Question: I am coding for a Mac app that sends and receives messages to a Personel Video Recorder using with the IOKit. I need to send messages to change its status and it needs to give me info about the video like resolution or if its recording. I realize that I have to find the right messages to send it, so first I thought I could receive some messages from it first. I have already found the interface for the device. How would I be able to dump the received messages?
Here is a log from USB Probe:
'''
Composite device: "PVR"
Port Information: 0x001d
Captive
Internal Device
Connected
Enabled
Number Of Endpoints (includes EP0):
Total Endpoints for Configuration 1 (current): 7
Device Descriptor
Descriptor Version Number: 0x0200
Device Class: 0 (Composite)
Device Subclass: 0
Device Protocol: 0
Device MaxPacketSize: 64
Device VendorID/ProductID: 0x2040/0xE502 (Hauppauge Computer Works, Inc.)
Device Version Number: 0x0800
Number of Configurations: 1
Manufacturer String: 1 "Hauppauge"
Product String: 2 "WinTV"
Serial Number String: 3 "E502-00-00AA3DEE"
Configuration Descriptor (current config)
Length (and contents): 60
Raw Descriptor (hex) 0000: 09 02 3C 00 01 01 00 C0 00 09 04 00 00 06 FF FF
Raw Descriptor (hex) 0010: FF 00 07 05 81 02 00 02 00 07 05 84 02 00 02 00
Raw Descriptor (hex) 0020: 07 05 88 02 00 02 00 07 05 01 02 00 02 00 07 05
Raw Descriptor (hex) 0030: 02 02 00 02 00 07 05 86 02 00 02 00
Number of Interfaces: 1
Configuration Value: 1
Attributes: 0xC0 (self-powered)
MaxPower: 0 mA
Interface #0 - Vendor-specific
Alternate Setting 0
Number of Endpoints 6
Interface Class: 255 (Vendor-specific)
Interface Subclass; 255 (Vendor-specific)
Interface Protocol: 255
Endpoint 0x81 - Bulk Input
Address: 0x81 (IN)
Attributes: 0x02 (Bulk)
Max Packet Size: 512
Polling Interval: 0 ( Endpoint never NAKs)
Endpoint 0x84 - Bulk Input
Address: 0x84 (IN)
Attributes: 0x02 (Bulk)
Max Packet Size: 512
Polling Interval: 0 ( Endpoint never NAKs)
Endpoint 0x88 - Bulk Input
Address: 0x88 (IN)
Attributes: 0x02 (Bulk)
Max Packet Size: 512
Polling Interval: 0 ( Endpoint never NAKs)
Endpoint 0x01 - Bulk Output
Address: 0x01 (OUT)
Attributes: 0x02 (Bulk)
Max Packet Size: 512
Polling Interval: 0 ( Endpoint never NAKs)
Endpoint 0x02 - Bulk Output
Address: 0x02 (OUT)
Attributes: 0x02 (Bulk)
Max Packet Size: 512
Polling Interval: 0 ( Endpoint never NAKs)
Endpoint 0x86 - Bulk Input
Address: 0x86 (IN)
Attributes: 0x02 (Bulk)
Max Packet Size: 512
Polling Interval: 0 ( Endpoint never NAKs)
Device Qualifier Descriptor
Descriptor Version Number: 0x0200
Device Class 0 (Composite)
Device Subclass 0
Device Protocol 0
Device MaxPacketSize: 64
Number of Configurations: 1
bReserved: 0
Other Speed Configuration Descriptor
Length (and contents): 60
Raw Descriptor (hex) 0000: 09 07 3C 00 01 01 00 C0 00 09 04 00 00 06 FF FF
Raw Descriptor (hex) 0010: FF 00 07 05 81 02 40 00 00 07 05 84 02 40 00 00
Raw Descriptor (hex) 0020: 07 05 88 02 40 00 00 07 05 01 02 40 00 00 07 05
Raw Descriptor (hex) 0030: 02 02 40 00 00 07 05 86 02 40 00 00
Number of Interfaces: 1
Configuration Value: 1
Attributes: 0xC0 (self-powered)
MaxPower: 0 mA
Interface #0 - Vendor-specific
Alternate Setting 0
Number of Endpoints 6
Interface Class: 255 (Vendor-specific)
Interface Subclass; 255 (Vendor-specific)
Interface Protocol: 255
Endpoint 0x81 - Bulk Input
Address: 0x81 (IN)
Attributes: 0x02 (Bulk)
Max Packet Size: 64
Polling Interval: 0 ms
Endpoint 0x84 - Bulk Input
Address: 0x84 (IN)
Attributes: 0x02 (Bulk)
Max Packet Size: 64
Polling Interval: 0 ms
Endpoint 0x88 - Bulk Input
Address: 0x88 (IN)
Attributes: 0x02 (Bulk)
Max Packet Size: 64
Polling Interval: 0 ms
Endpoint 0x01 - Bulk Output
Address: 0x01 (OUT)
Attributes: 0x02 (Bulk)
Max Packet Size: 64
Polling Interval: 0 ms
Endpoint 0x02 - Bulk Output
Address: 0x02 (OUT)
Attributes: 0x02 (Bulk)
Max Packet Size: 64
Polling Interval: 0 ms
Endpoint 0x86 - Bulk Input
Address: 0x86 (IN)
Attributes: 0x02 (Bulk)
Max Packet Size: 64
Polling Interval: 0 ms
'''

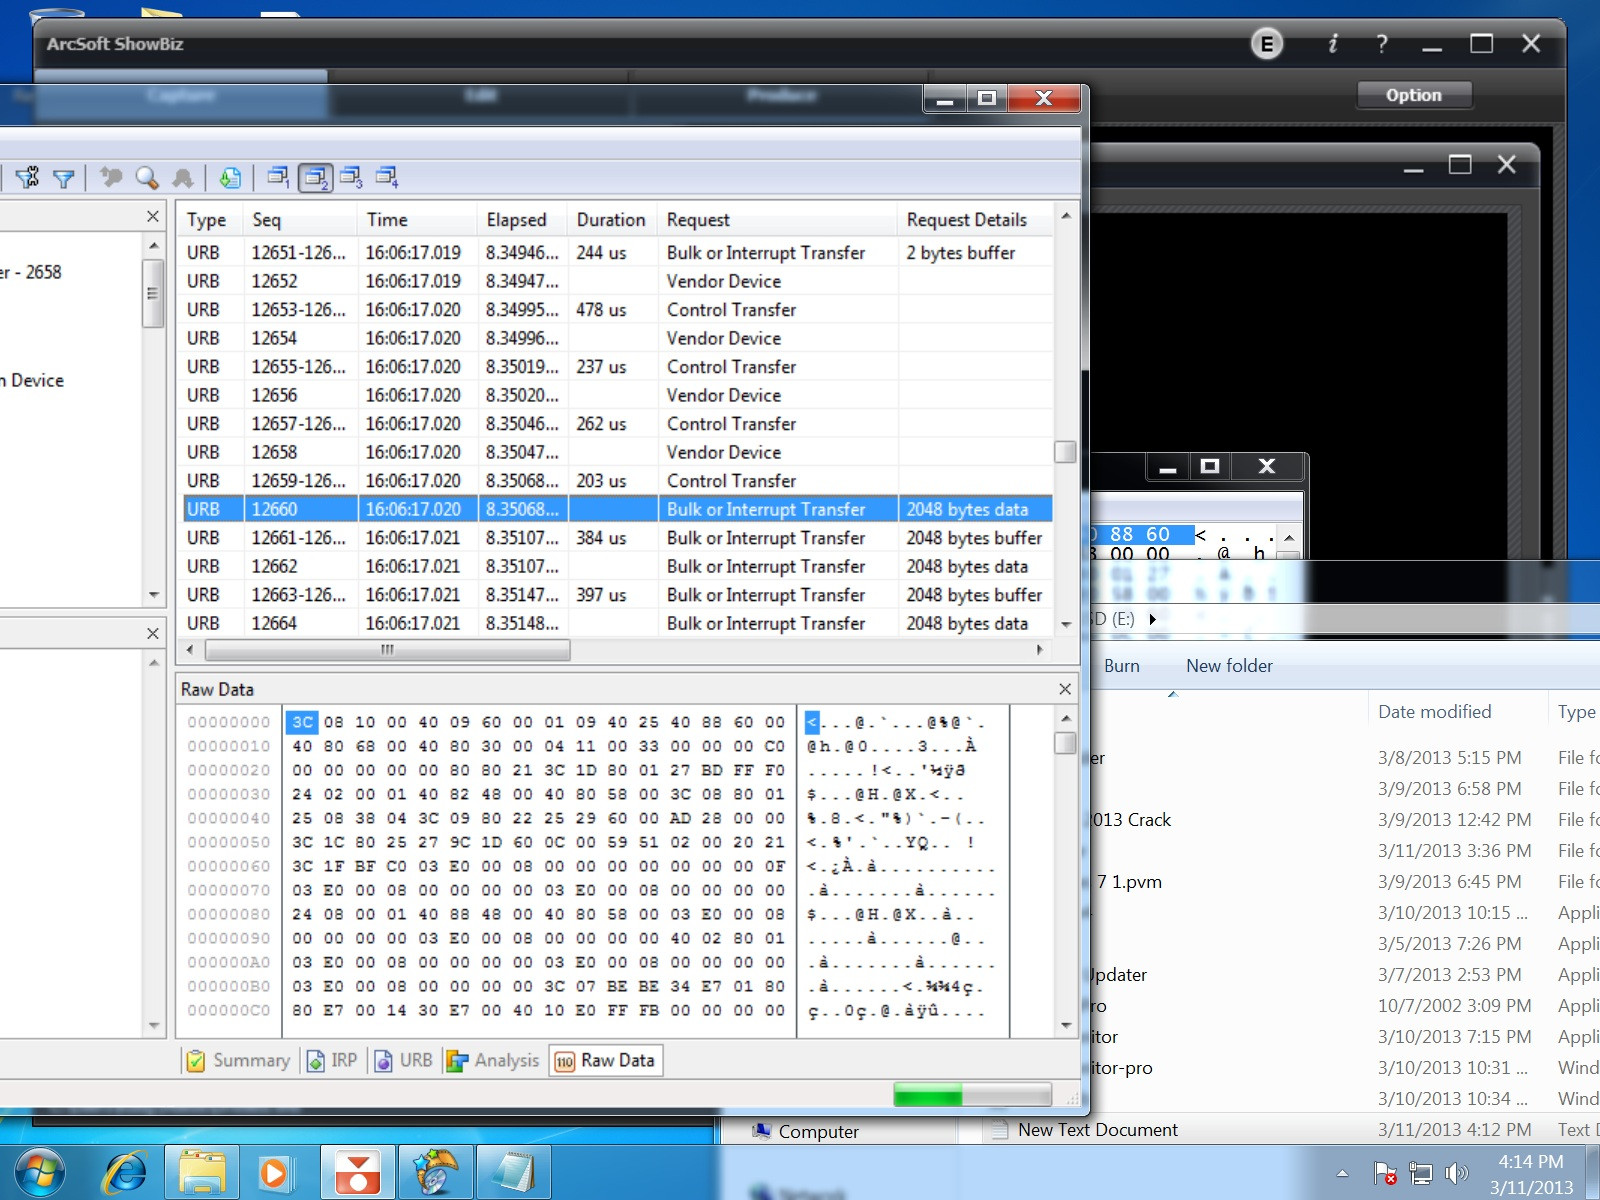
Answer: USB is host-driven. This means the device doesn't send any messages except as replies to messages from the host (Mac/PC). So to elicit a message from it, you will first need to send it a valid message.
I assume from your question that you don't actually have any documentation/specification for the device in question? This means you'll need to obtain that information, either by asking the manufacturer for it, or via it.
The easiest way to reverse engineer it is to listen in on the messages generated by an existing driver, e.g. some Windows software that does something similar to what you want to do. Then you need to listen in on the data. In the past, I've had success running the Windows software in a VM on Linux and passing through the USB device in question to the VM, and using Linux' USB debugging features to log the output. You should be able to do the same on OSX using the "USB Prober" application with the "IOUSBFamily Log Release" available from Apple's developer download area.